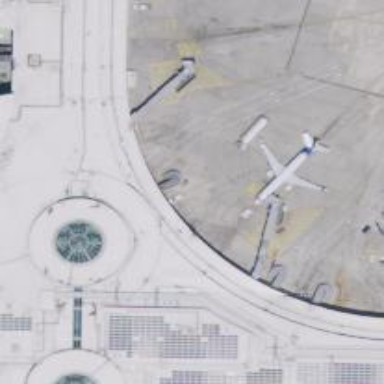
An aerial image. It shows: Information terminal.